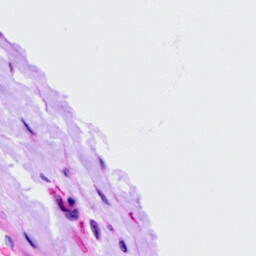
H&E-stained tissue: Ovarian